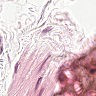
Metastatic tissue present: no